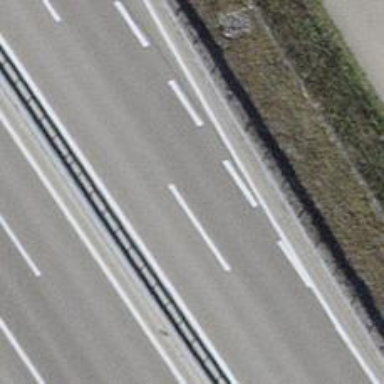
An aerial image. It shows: Asphalt trunk highway designated as motorroad.